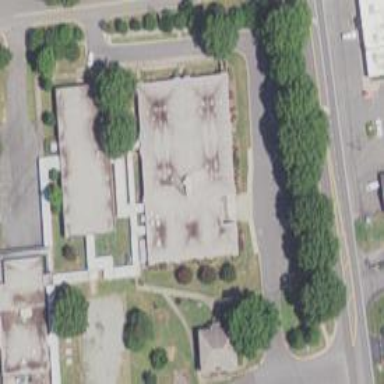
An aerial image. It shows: School.